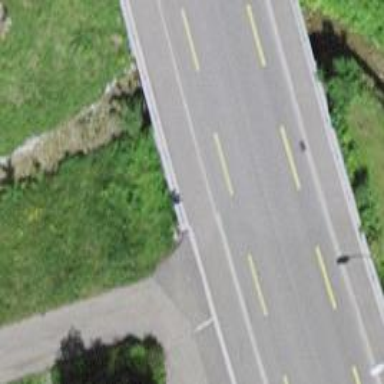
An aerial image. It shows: Primary highway bridge with asphalt surface. The bridge includes separate sidewalks and cycleways on both sides.